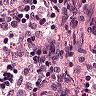
Metastatic tissue present: no